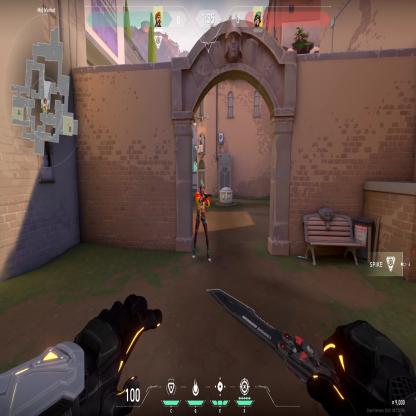
Label: enemy